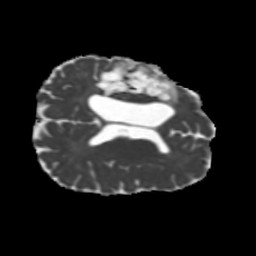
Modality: MD
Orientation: axial
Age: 42
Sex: male
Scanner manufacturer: siemens
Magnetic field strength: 3 T
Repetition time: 5.25 s
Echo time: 0.08 s